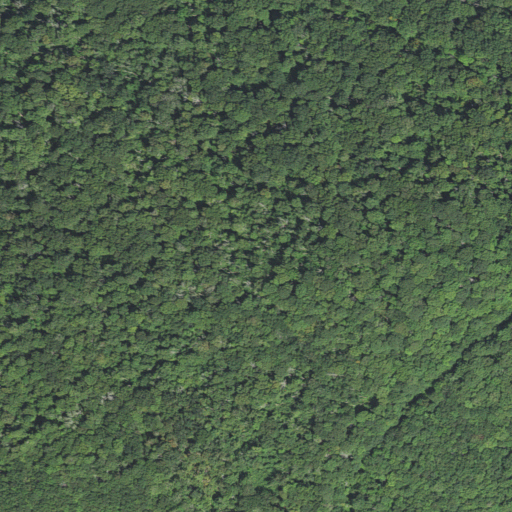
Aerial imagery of ridge(s) in North Carolina named Doc Stewart Ridge containing mixed forest, deciduous forest, open development, and shrub